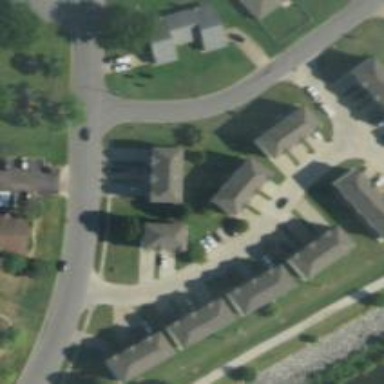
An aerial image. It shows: Living street.